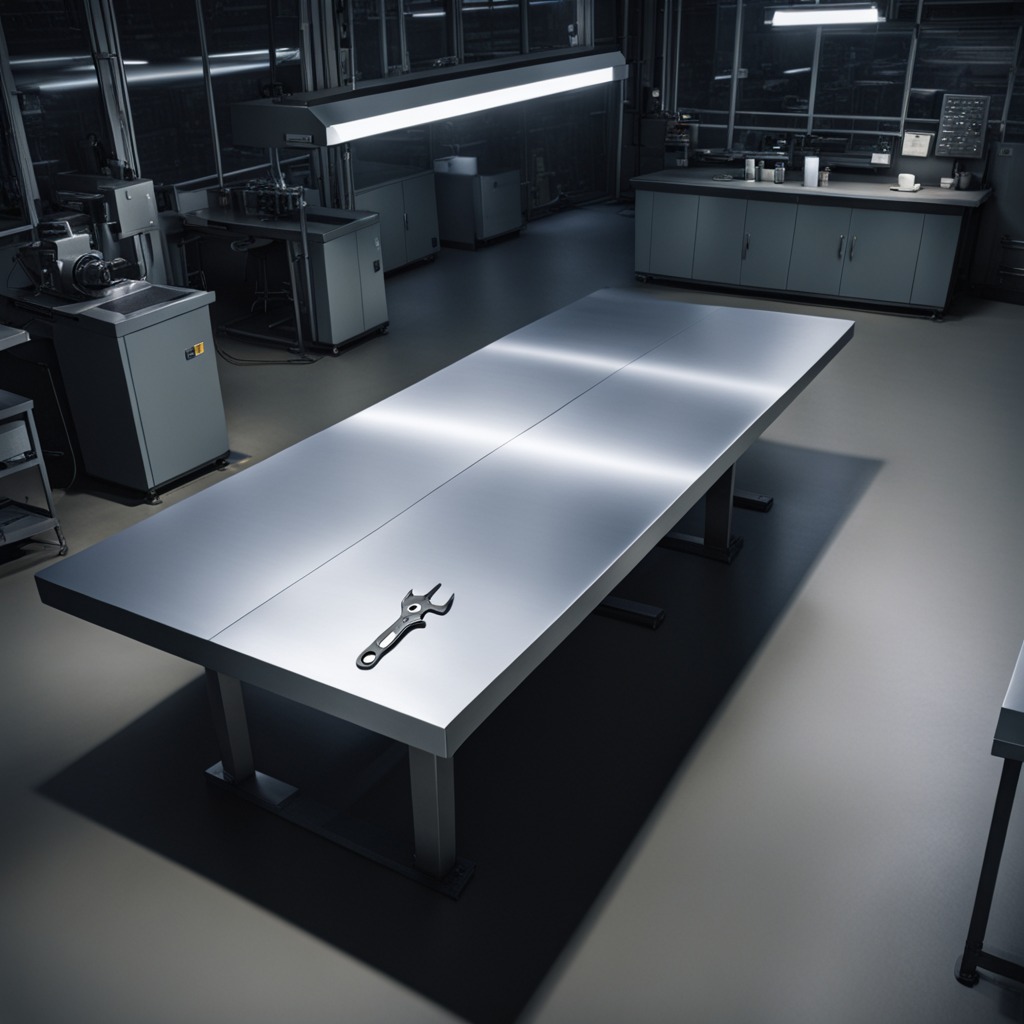
An wrench lies on the tabletop in the evening.